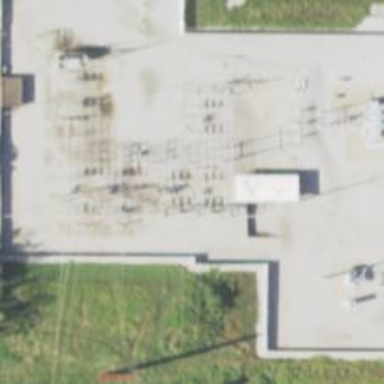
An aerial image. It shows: Switch for power supply.